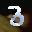
Label: 3